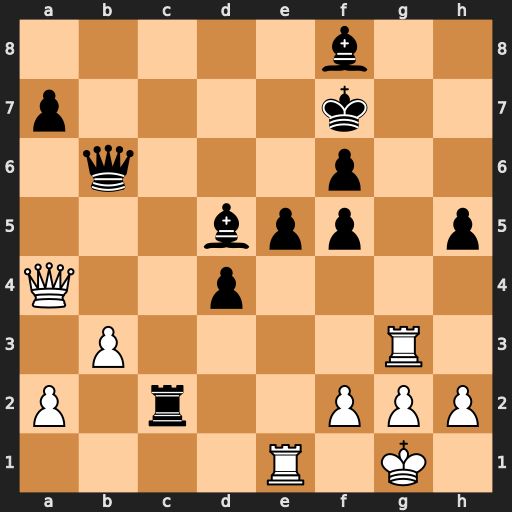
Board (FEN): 5b2/p4k2/1q3p2/3bpp1p/Q2p4/1P4R1/P1r2PPP/4R1K1
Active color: w
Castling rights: -
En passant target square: -
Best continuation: Qd7+ Be7 Qxd5+